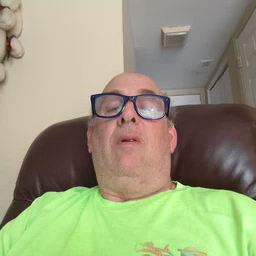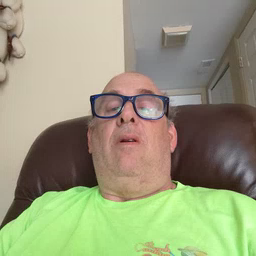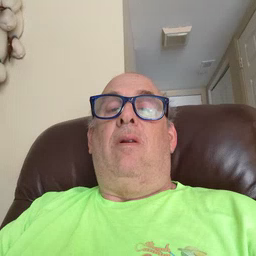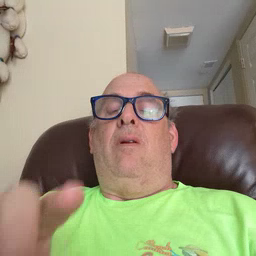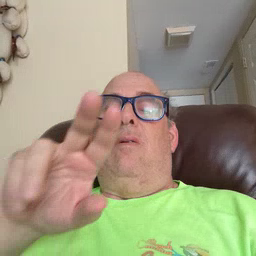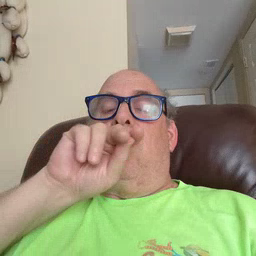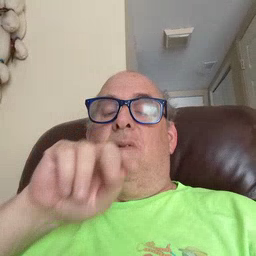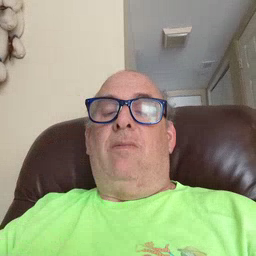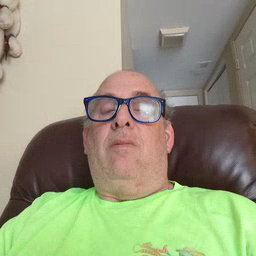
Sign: goose